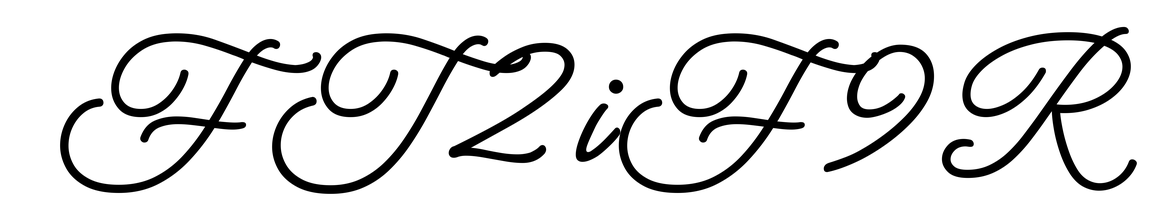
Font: MeowScript-Regular